Question: Apologies for the confusing title. So I have multi-select + ng-grid working <URL> .
For anyone who isn't sure what the master/detail paradigm is. I select a row from my grid and expose all of its properties in some fashion for a complete view of the row from my grid (master being inside the grid, details being the object properties)
I want it to do something like
But I cannot seem to figure out how to get this type of detail view to occur. I presume I need to have some type of 'emit/broadcast/on' type set of events. So again the question is how do I do the master/detail view with a modal and multiple selections in angularjs + ng-grid?
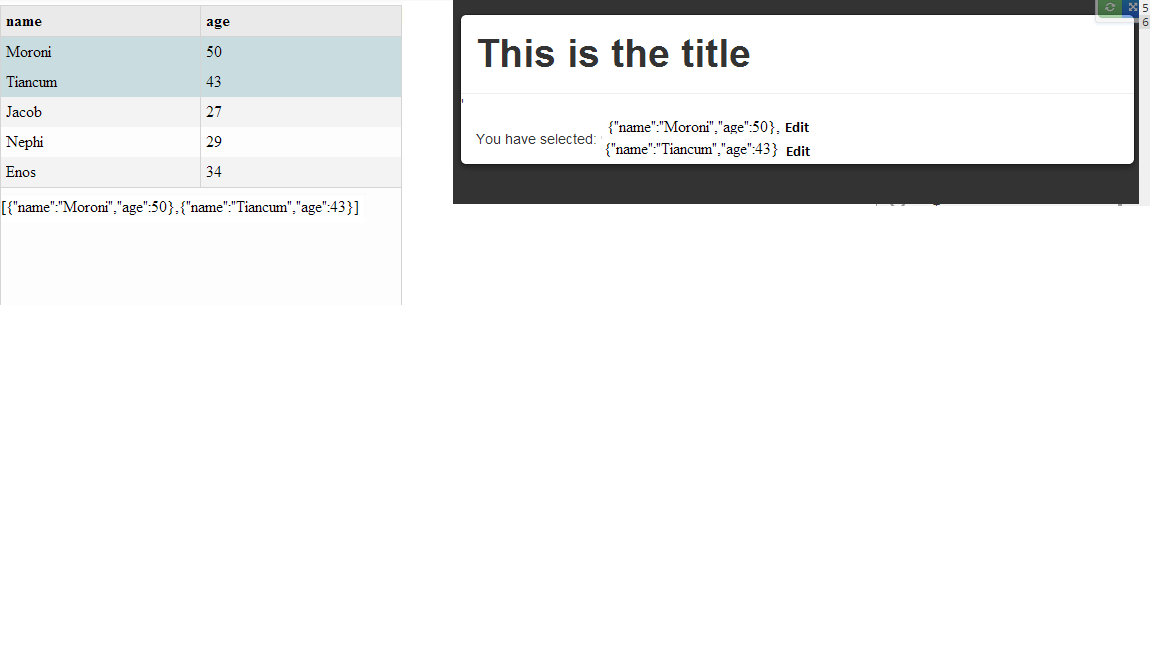
Answer: I'm not exactly sure how you want to create the modal, but there are plenty of choices out there. One being the <URL> modal.
That aside, in terms of getting data out of 'ng-grid', you can use the 'afterSelectionChange' grid option to delegate to a function that will fire after a selection has been made.
<URL> demonstrates using 'afterSelectionChange'.
'''
$scope.gridOptions = {
data: 'myData',
selectedItems: $scope.mySelections,
multiSelect: true,
afterSelectionChange: function() {
$scope.details = $scope.mySelections;
}
};
$scope.details = null;
'''
You can then 'ng-repeat' the results:
'''
<button ng-click="show = !show">Show/Hide Details</button>
<div class="selectedItems" ng-show="show">
You have selected:<br/><br/>
<div ng-repeat="detail in details">
name: {{ detail.name }}<br/>
age: {{ detail.age }}
</div>
</div>
'''
I hope this helps. Let me know if there is something I missed.
Ok, I integrated angular bootstrap modal into <URL>.
It might also help to look at an example of the angular bootstrap modal without 'ng-grid'. You can find that <URL>.